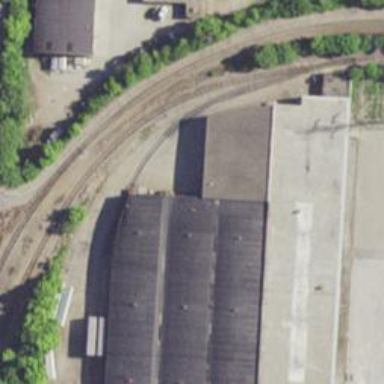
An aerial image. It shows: Rail spur service.